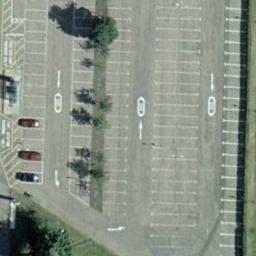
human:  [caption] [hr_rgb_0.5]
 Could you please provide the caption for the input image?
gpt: Seven rows of cars were parked in the parking lot .

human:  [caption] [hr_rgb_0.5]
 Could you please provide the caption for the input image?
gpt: The parking lot has several parked cars but lots of parking spaces are still empty .

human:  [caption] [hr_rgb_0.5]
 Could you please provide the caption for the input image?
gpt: There is an empty parking lot .

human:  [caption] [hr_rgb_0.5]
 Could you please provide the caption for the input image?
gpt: Several cars are on the parking lot .

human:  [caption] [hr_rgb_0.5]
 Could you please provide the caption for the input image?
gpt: There are three cars and many empty space on the parking lot .